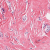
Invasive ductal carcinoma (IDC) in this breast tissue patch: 0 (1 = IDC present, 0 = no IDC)